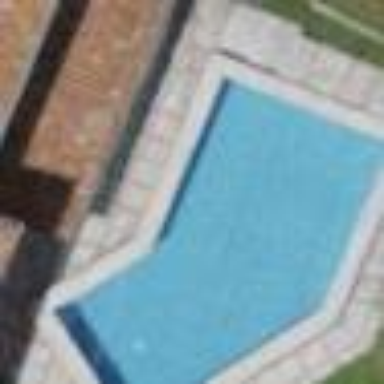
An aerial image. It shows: Swimming pool located in leisure land.